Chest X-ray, PA view. Patient: 29 years old, sex F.
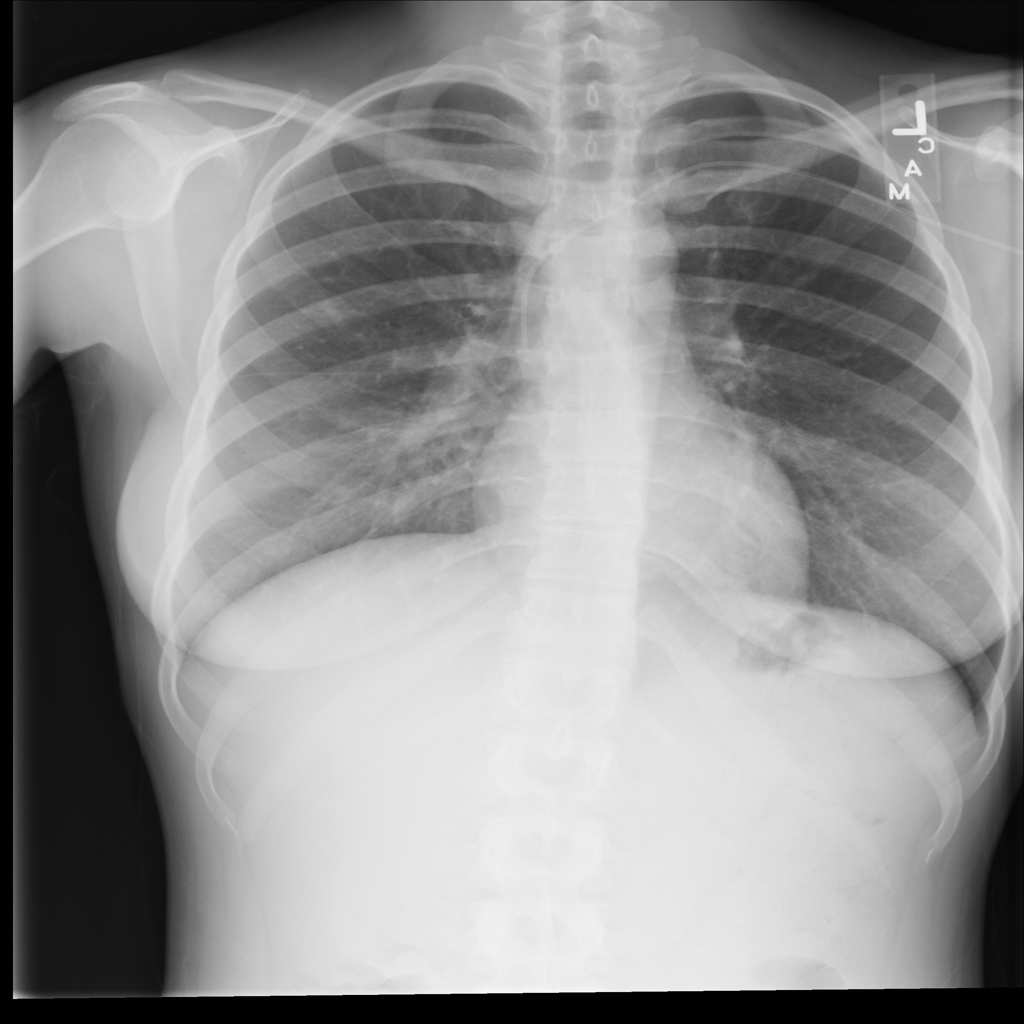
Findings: No Finding